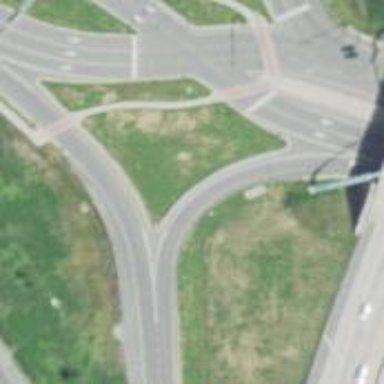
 featuring diverging diamond interchange (DDI)."